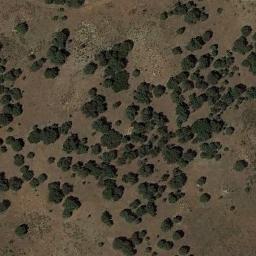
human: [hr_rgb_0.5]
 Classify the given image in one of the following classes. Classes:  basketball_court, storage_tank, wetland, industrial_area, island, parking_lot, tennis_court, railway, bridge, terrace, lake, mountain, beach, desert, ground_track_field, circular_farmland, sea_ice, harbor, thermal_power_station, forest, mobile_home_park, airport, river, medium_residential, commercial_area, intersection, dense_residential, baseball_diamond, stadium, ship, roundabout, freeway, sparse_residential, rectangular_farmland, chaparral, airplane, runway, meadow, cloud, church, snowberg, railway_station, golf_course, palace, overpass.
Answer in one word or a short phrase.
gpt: chaparral